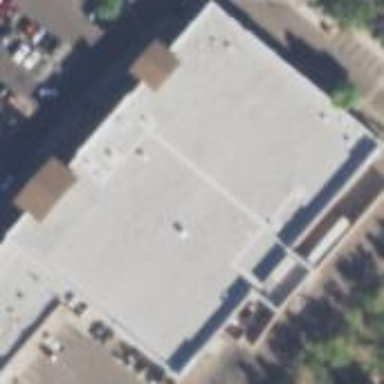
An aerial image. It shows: Building that houses supermarket.